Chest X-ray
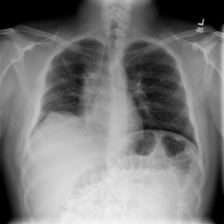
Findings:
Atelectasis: negative
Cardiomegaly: negative
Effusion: negative
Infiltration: negative
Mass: negative
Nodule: negative
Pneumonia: negative
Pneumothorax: negative
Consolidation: negative
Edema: negative
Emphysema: negative
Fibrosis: negative
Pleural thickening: negative
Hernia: negative